Question: I would like to make a graph like:

If we look at the purple line, it has two Y axis points for a sinle x axis in the same Dataseries (purple line).
How to achieve this using a jQuery charting library. I have got all the webservices ready and waiting for this. :(
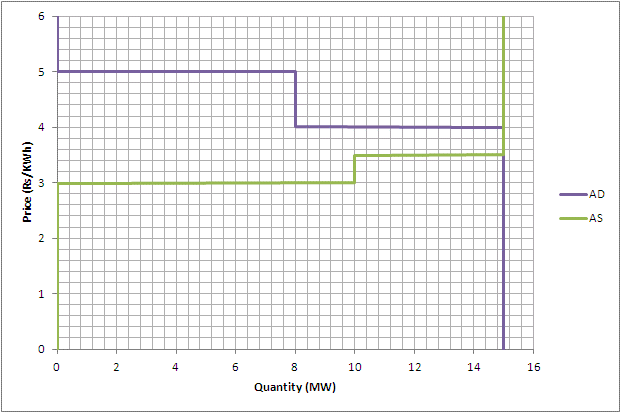
Answer: There's nothing overly special or difficult about reproducing that graph. Here it is in 'highcharts':
'''
$(function () {
$('#container').highcharts({
xAxis: {
title: {
text: 'Quantity'
},
min: -0.1,
max: 16,
tickInterval: 2,
gridLineColor: 'transparent',
minorGridLineColor: '#E0E0E0',
minorTickInterval: 0.2
},
yAxis: {
title: {
text: 'Price'
},
min: 0,
max: 6,
tickInterval: 1,
gridLineColor: 'transparent',
minorGridLineColor: '#E0E0E0',
minorTickInterval: 0.2
},
plotOptions: {
series: {
marker: {
enabled: false
}
}
},
series: [{
name: 'AD',
data: [[0,6],[0,5],[8,4],[15,4],[15,0]],
color: 'rgb(120,96,160)'
}, {
name: 'AS',
data: [[0,0],[0,3],[10,3],[10,3.5],[15,3.5],[15,6]],
color: 'rgb(152,184,80)'
}]
});
});
'''
Fiddle <URL>.